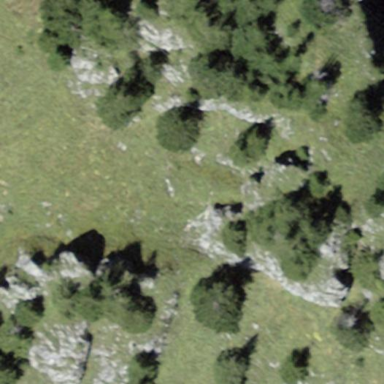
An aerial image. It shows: Landscape of bare rock.